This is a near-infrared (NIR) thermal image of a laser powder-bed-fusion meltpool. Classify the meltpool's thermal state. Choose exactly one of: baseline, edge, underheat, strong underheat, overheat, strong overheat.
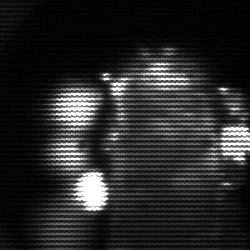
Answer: strong underheat